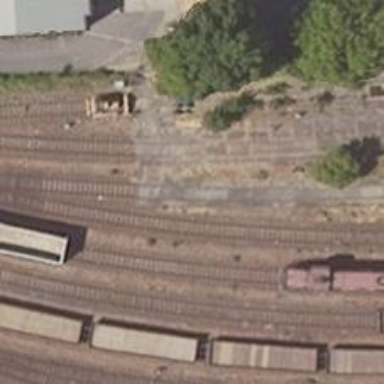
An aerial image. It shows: Railway yard in service.